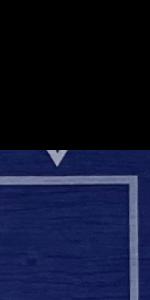
Label: Empty